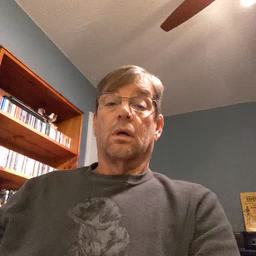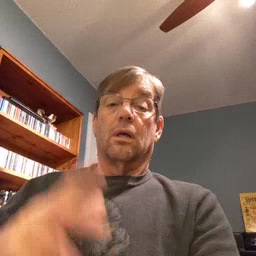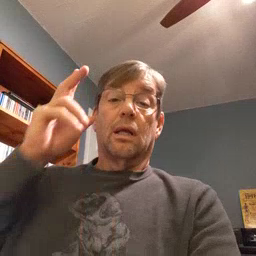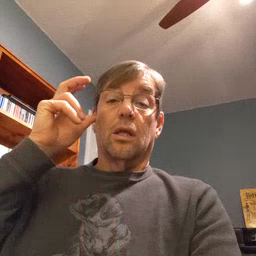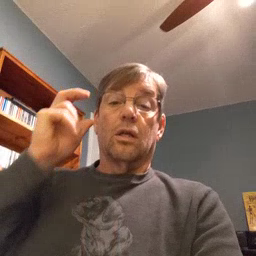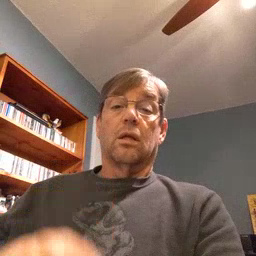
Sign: hear